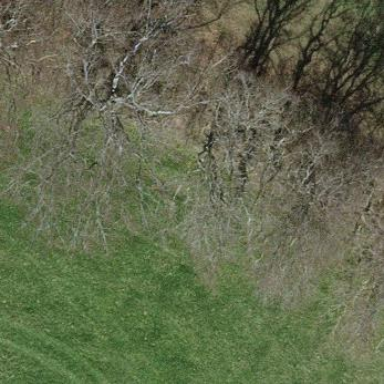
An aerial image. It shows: Beautiful woodland area.